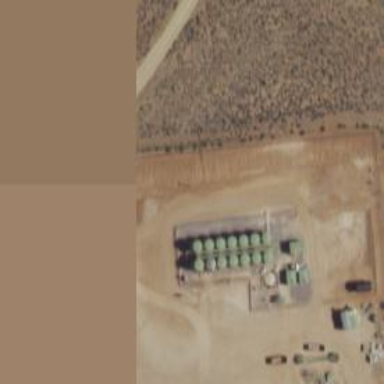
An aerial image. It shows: Storage tank that is man-made.